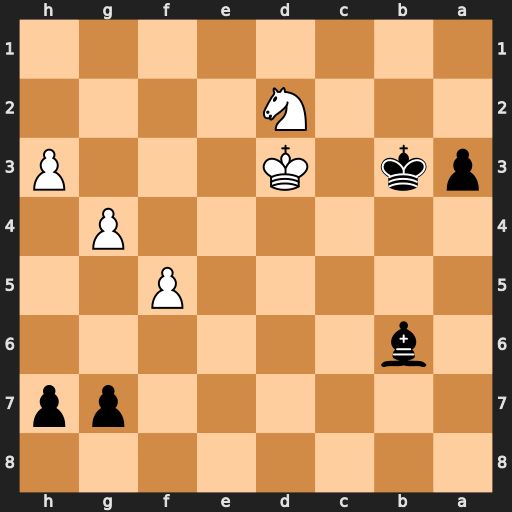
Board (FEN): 8/6pp/1b6/5P2/6P1/pk1K3P/3N4/8
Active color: b
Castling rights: -
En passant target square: -
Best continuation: Kb4 Kc2 Bd4 Kb1 Be3 Nf1 Bf4